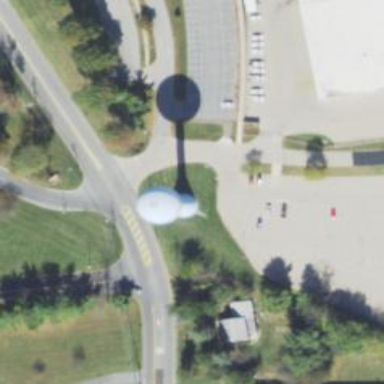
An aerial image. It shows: Water tower that is man-made.